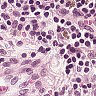
Metastatic tissue present: no